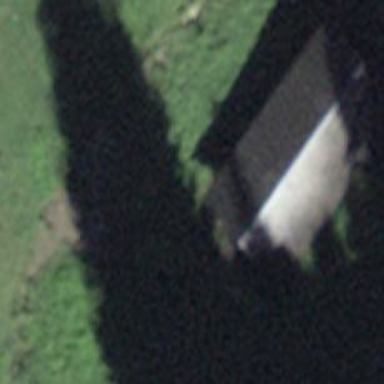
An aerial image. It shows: Farm auxiliary building.